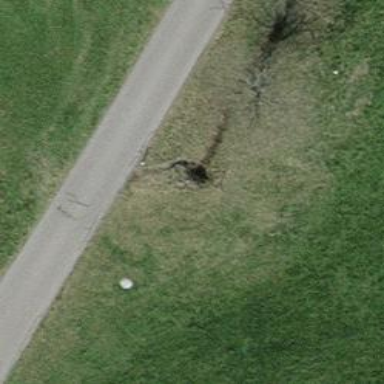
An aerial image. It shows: Culvert tunnel underneath ditch.